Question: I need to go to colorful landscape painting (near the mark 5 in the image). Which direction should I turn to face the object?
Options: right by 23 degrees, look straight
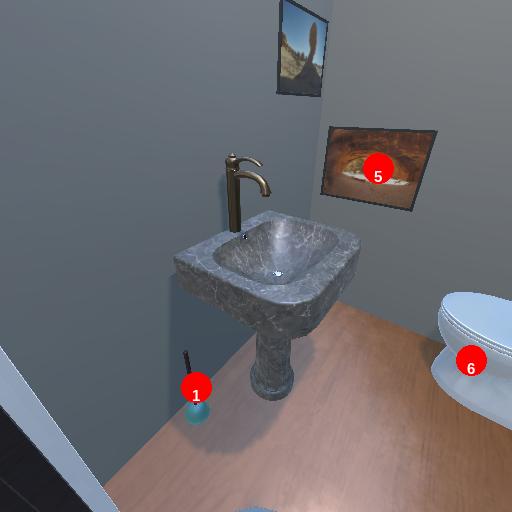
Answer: right by 23 degrees